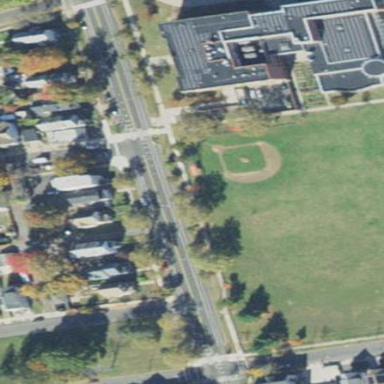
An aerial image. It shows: Baseball pitch for leisure land activities.